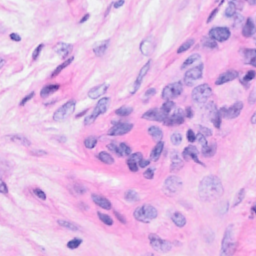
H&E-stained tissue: Breast